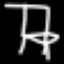
Label: chair